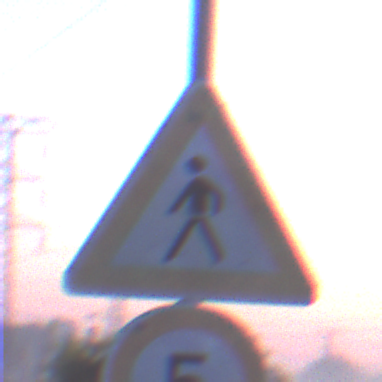
Verkehrszeichen: FussgaengerRechts
Zusatzzeichen unten: Geschwindigkeit5
Umgebung: Outdoor, Nature
Tageszeit: SunriseSunset
Wetter: Clear
Licht: Natural
Jahreszeit: NotSpecified
Kontrast: LowContrast